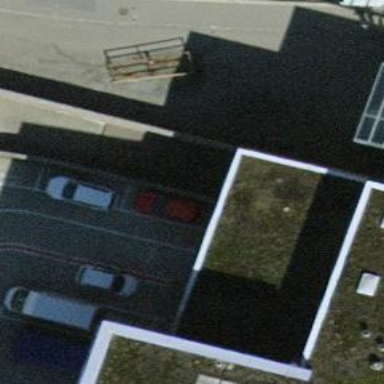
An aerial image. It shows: Parking entrance.